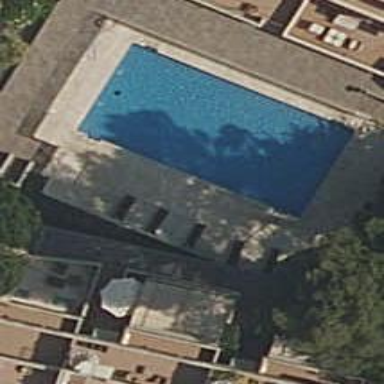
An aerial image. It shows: Swimming pool located in leisure land.